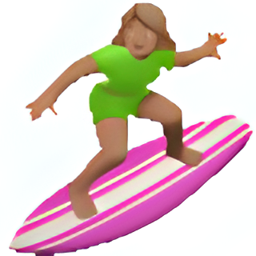
Name: woman surfing type 4
Emoji: 🏄🏽‍♀️
Group: People & Body
Sub-group: person-sport